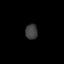
Tissue: lung
Cell type: B cells
Senescence score: 0.5602
Nuclear area (px): 183
Mean DAPI intensity: 63.492